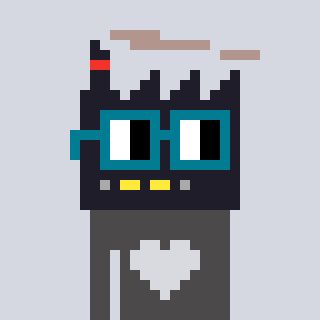
a pixel art character with square dark green glasses, a factory-shaped head and a grayscale-colored body on a cool background